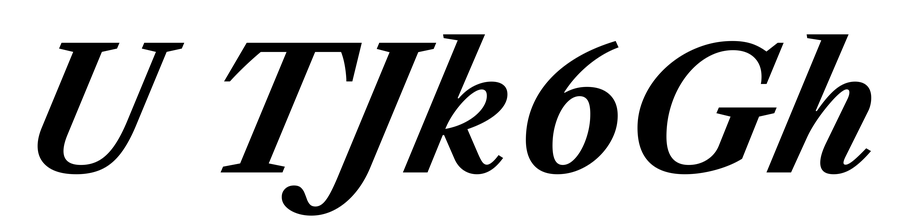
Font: LibreCaslonText-Italic_Bold_Italic